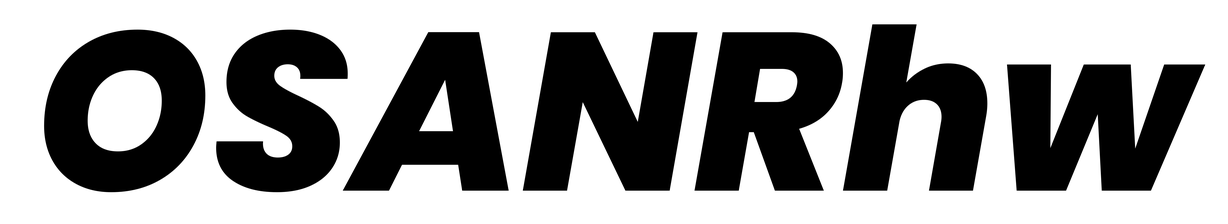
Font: Poppins-ExtraBoldItalic